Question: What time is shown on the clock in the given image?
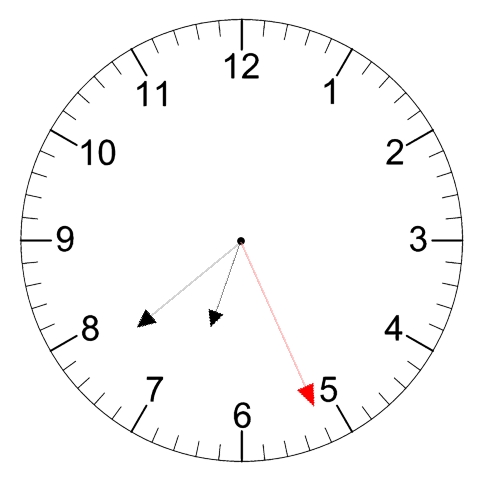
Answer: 06:38:26